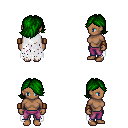
a pixel art fantasy rpg character, female body template, human, dark skin, white tattered cape, magenta pants, green swoop hairstyle, leather bracers, four views (front, back, left, right), 2x2 character sprite sheet, small pixel art, hard edges, no anti-aliasing